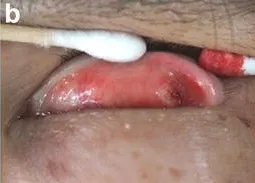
Immediate postoperative.
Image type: medical_photograph (skin_photograph)